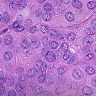
Metastatic tissue present: yes